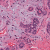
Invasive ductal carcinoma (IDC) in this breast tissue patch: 0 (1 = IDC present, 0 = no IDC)